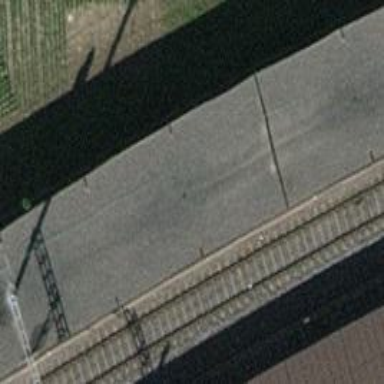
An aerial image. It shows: Concrete footway leading through tunnel.